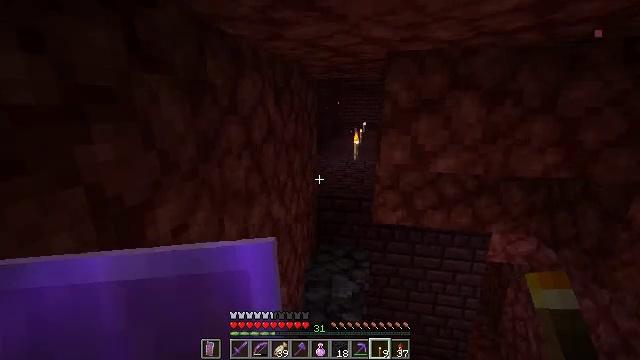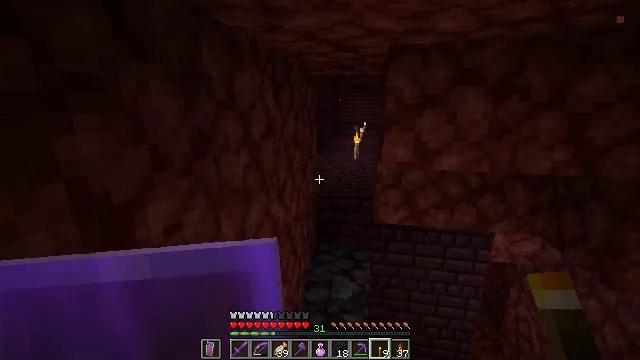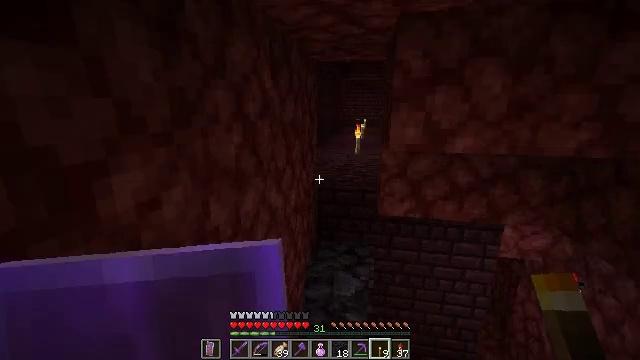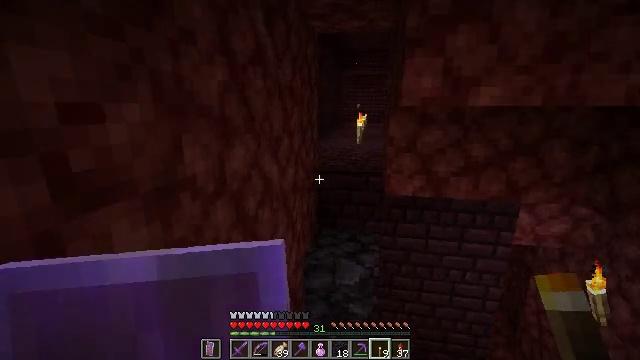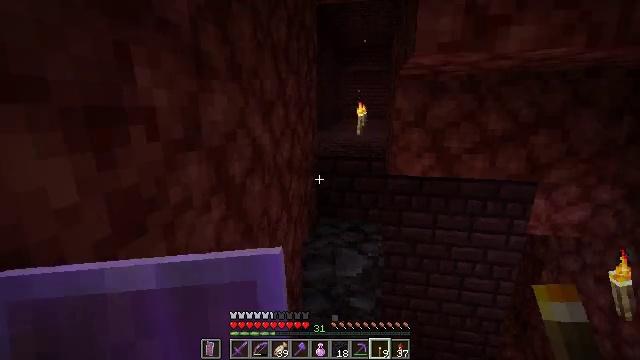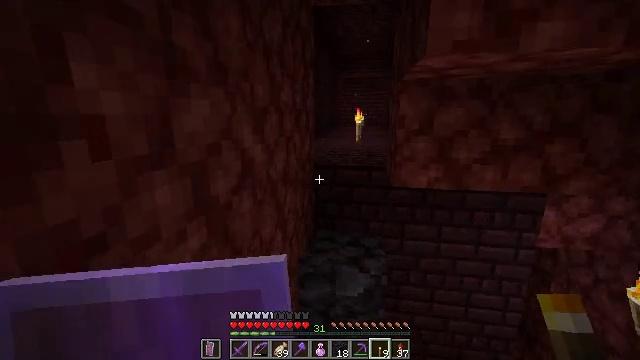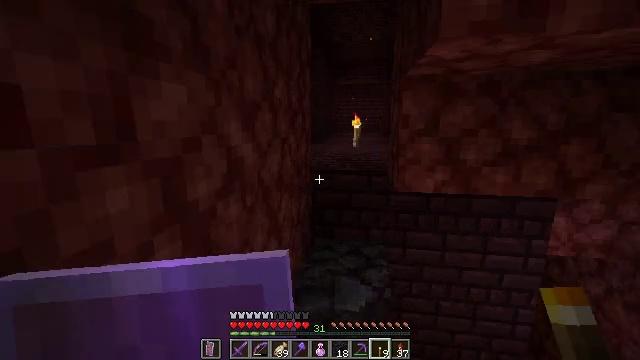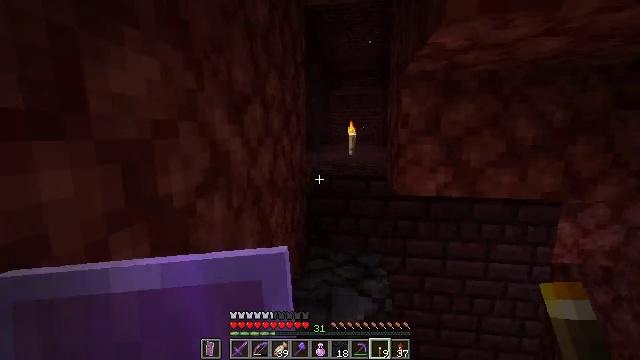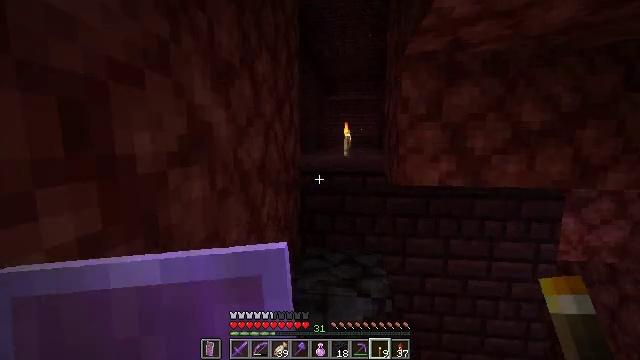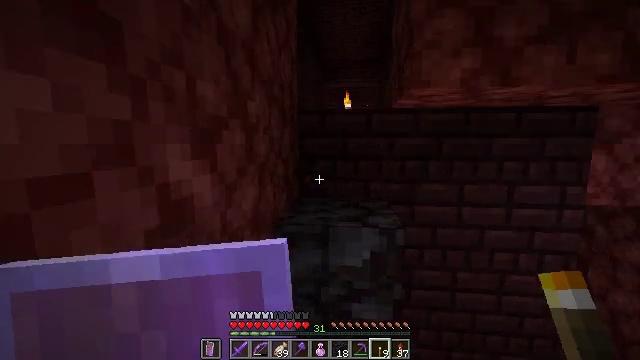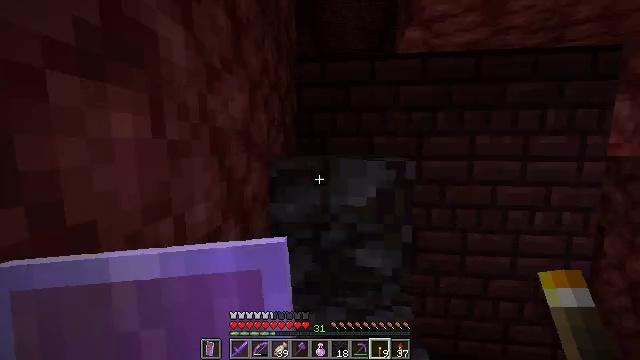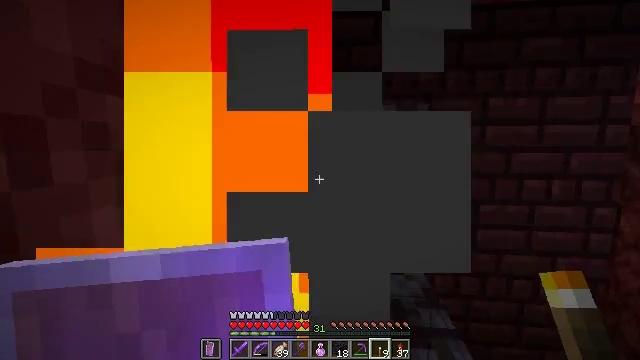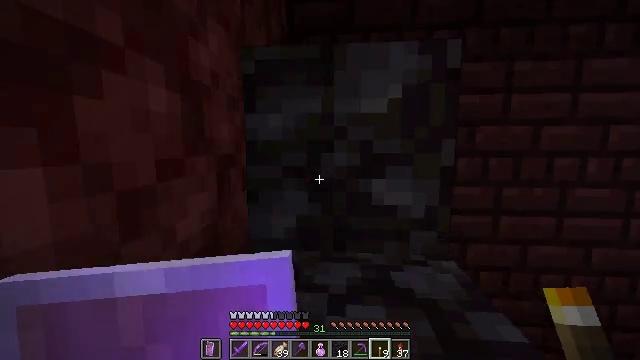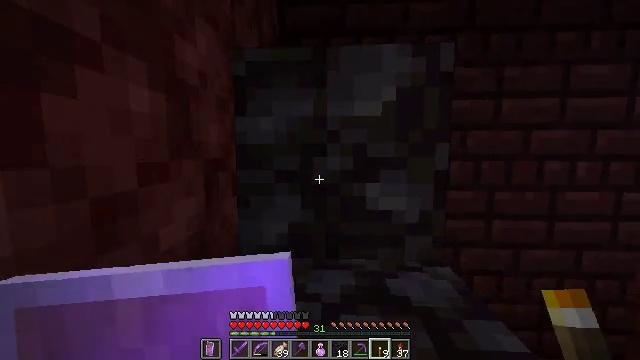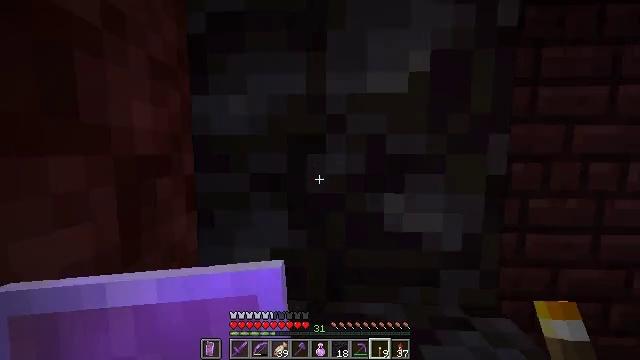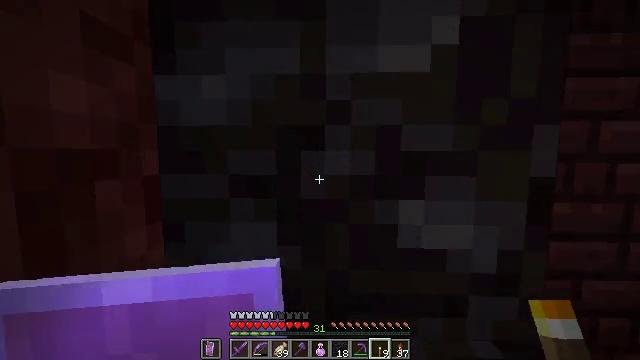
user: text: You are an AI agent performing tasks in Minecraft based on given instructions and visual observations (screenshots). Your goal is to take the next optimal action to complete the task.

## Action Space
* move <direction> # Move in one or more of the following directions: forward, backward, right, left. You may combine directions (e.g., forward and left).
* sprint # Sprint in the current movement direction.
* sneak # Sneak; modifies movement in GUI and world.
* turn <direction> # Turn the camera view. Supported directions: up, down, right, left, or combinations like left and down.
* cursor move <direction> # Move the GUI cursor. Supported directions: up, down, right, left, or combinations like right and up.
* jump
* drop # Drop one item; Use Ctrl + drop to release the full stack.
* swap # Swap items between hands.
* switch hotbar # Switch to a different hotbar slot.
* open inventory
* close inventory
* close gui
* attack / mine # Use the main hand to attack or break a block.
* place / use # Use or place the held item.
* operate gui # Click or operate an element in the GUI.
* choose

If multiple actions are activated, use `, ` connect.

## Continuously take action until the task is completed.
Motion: motion action
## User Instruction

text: Attack the chest to pick it up.
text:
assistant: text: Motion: move forward
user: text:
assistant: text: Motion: move forward
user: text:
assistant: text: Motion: move forward
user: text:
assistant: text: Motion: move forward
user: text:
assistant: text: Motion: move forward, turn up
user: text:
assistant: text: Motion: move forward, turn up
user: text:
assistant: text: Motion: move forward, turn right and up
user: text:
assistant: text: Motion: move forward, turn right and up, jump
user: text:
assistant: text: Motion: move forward, jump
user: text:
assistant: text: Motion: move forward, jump
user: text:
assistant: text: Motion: move forward, jump
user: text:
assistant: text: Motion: move forward, turn right
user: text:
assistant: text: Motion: move forward, turn right and up
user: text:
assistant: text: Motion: move forward
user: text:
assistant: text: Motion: move forward
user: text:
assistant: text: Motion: move forward
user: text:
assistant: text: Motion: move forward
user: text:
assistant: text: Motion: move forward
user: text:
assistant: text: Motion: move forward
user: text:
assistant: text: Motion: move forward
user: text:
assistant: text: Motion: move forward
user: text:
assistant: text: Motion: move forward, jump
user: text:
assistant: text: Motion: move forward, jump
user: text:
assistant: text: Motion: move forward, jump
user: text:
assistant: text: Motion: move forward, jump
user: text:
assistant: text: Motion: move forward, jump
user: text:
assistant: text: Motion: move forward
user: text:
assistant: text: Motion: move forward
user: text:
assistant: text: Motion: move forward
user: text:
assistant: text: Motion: move forward